CT angiography, arterial phase; slice 172 of 194; volume shape [512, 512, 194], voxel spacing [0.625, 0.625, 3.0] mm
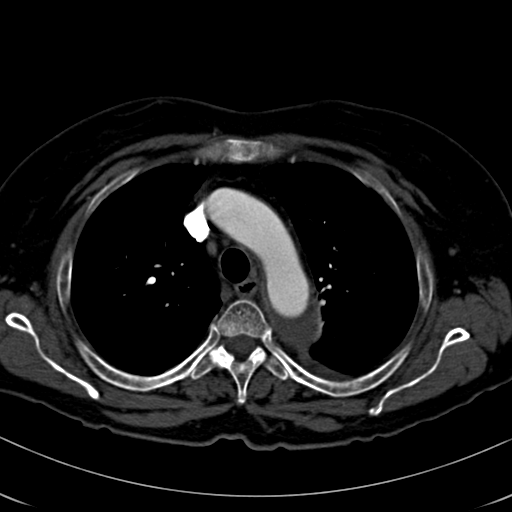
True lumen volume: 182.14 mL
False lumen volume: 110.41 mL